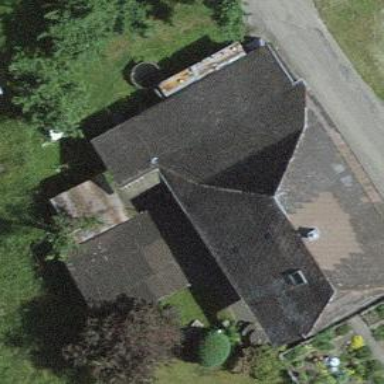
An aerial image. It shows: Farm building.